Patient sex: F
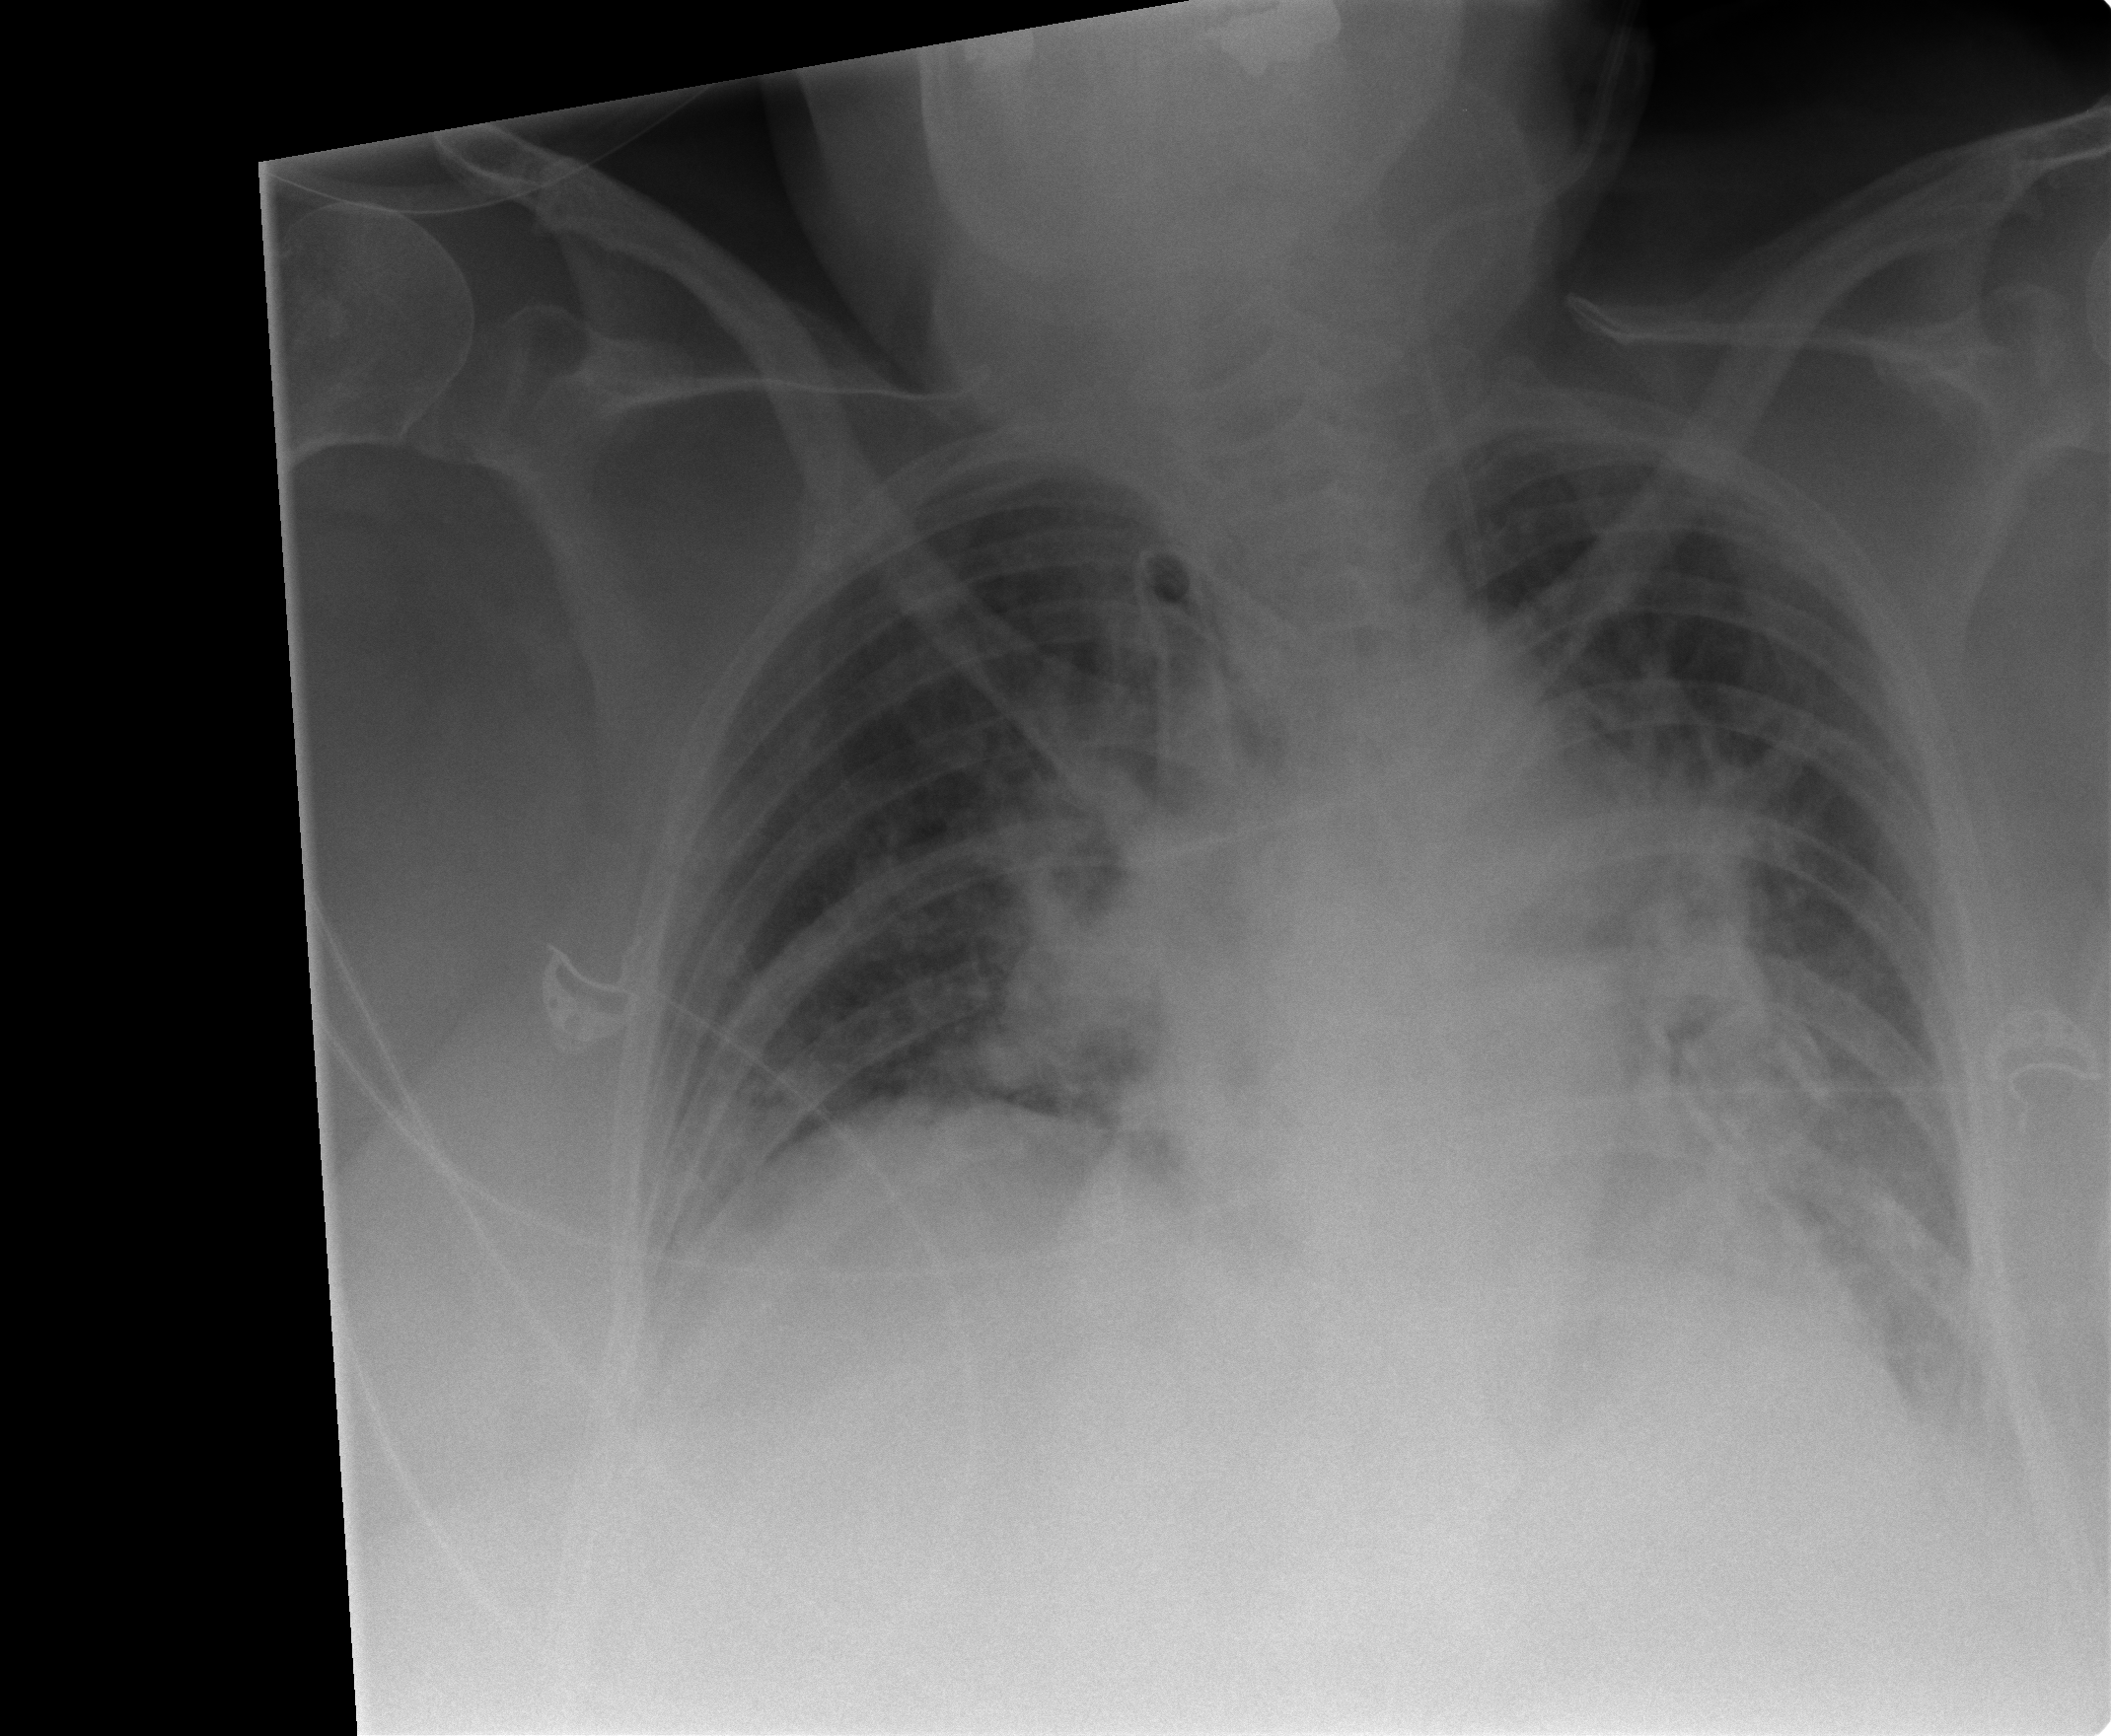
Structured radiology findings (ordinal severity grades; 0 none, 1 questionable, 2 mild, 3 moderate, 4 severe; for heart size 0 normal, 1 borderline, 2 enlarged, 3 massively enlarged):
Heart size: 2
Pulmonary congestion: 3
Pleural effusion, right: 0
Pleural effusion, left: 2
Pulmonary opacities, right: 2
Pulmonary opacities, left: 2
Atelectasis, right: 2
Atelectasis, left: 2